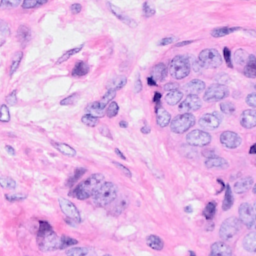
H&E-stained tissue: Breast